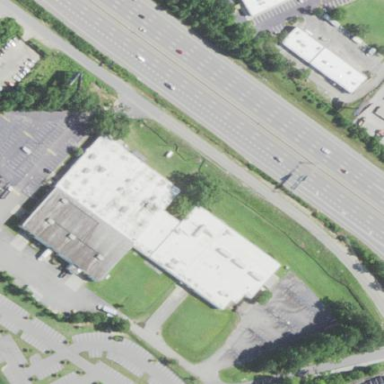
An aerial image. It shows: Commercial building.